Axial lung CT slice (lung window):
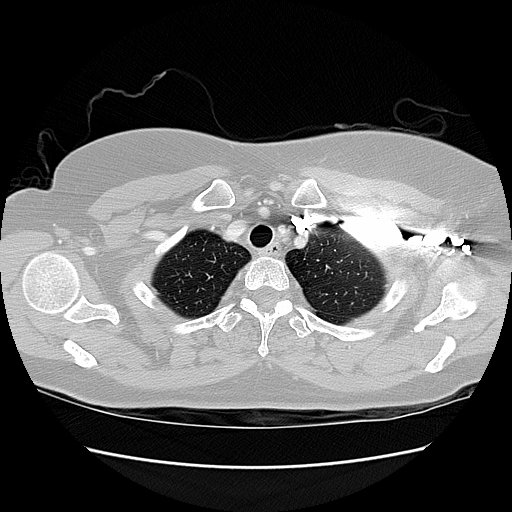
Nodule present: no